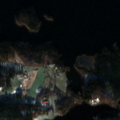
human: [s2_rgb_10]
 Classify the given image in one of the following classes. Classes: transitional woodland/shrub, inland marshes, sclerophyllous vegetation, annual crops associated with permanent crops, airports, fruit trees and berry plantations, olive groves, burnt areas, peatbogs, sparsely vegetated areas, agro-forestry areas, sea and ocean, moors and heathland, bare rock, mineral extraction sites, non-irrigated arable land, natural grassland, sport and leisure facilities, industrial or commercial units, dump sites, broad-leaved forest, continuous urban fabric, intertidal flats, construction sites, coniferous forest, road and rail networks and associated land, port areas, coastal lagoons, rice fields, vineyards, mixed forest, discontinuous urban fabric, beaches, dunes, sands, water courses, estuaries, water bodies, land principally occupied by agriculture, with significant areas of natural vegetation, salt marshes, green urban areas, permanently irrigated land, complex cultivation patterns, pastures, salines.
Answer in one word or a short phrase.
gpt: land principally occupied by agriculture, with significant areas of natural vegetation, coniferous forest, mixed forest, water bodies